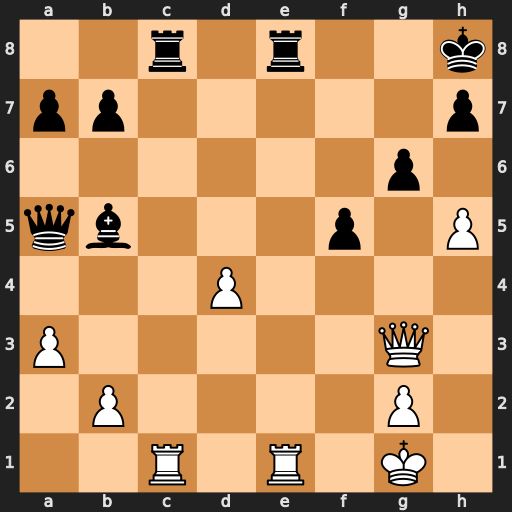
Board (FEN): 2r1r2k/pp5p/6p1/qb3p1P/3P4/P5Q1/1P4P1/2R1R1K1
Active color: w
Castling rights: -
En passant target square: -
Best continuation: Rxc8 Rxc8 Re7